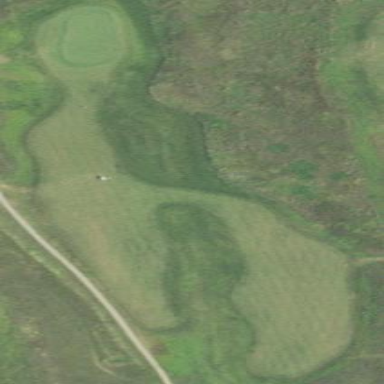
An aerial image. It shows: Lush grass fairway on golf course.